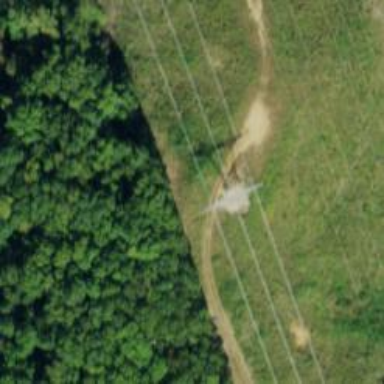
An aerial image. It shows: Lattice structure tower used for power distribution.